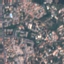
Land use / land cover class: Residential